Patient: sex M, age 66
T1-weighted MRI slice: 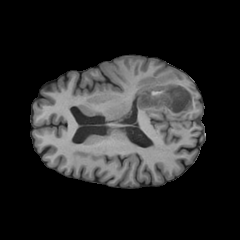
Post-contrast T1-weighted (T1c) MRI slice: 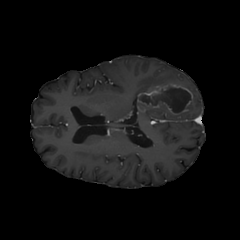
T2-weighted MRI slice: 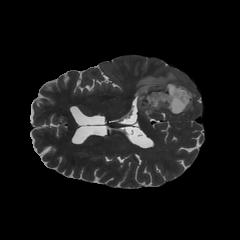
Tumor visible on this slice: yes
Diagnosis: Glioblastoma, IDH-wildtype
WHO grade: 4